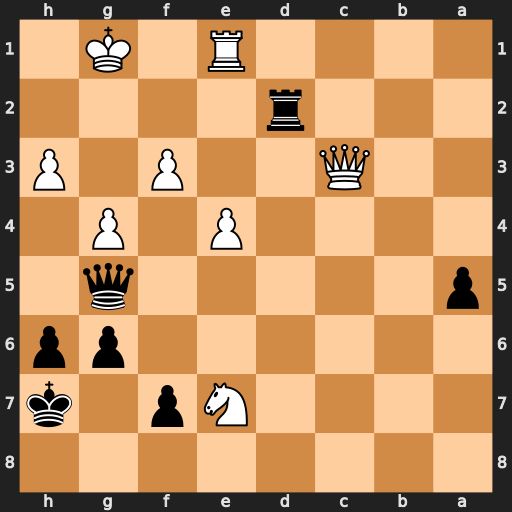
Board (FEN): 8/4Np1k/6pp/p5q1/4P1P1/2Q2P1P/3r4/4R1K1
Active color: b
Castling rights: -
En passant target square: -
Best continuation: Qf4 Kf1 Qh2 Qxd2 Qxd2